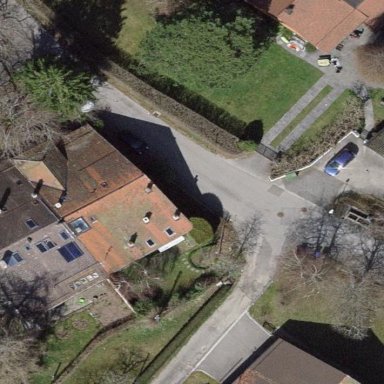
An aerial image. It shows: Residential building.